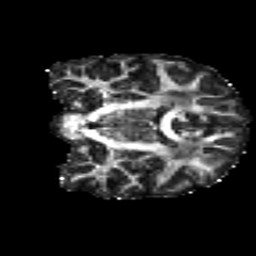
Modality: FA
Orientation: coronal
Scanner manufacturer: siemens
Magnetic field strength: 3 T
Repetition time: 4.16 s
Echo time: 0.0806 s